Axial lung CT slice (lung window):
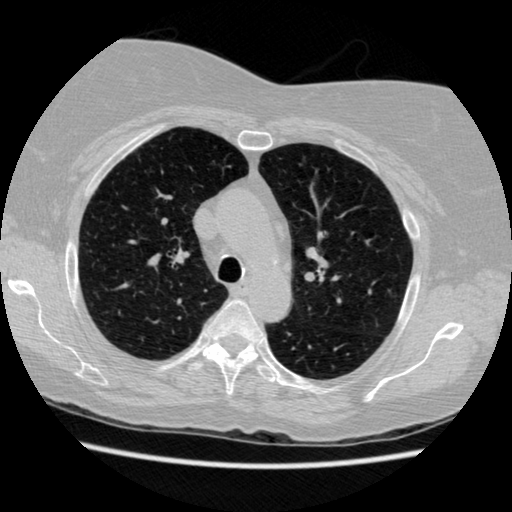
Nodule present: no